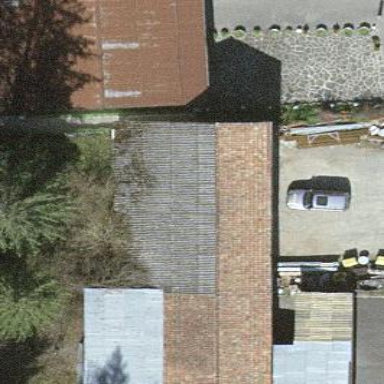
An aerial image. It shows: Shed.